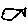
Label: fish